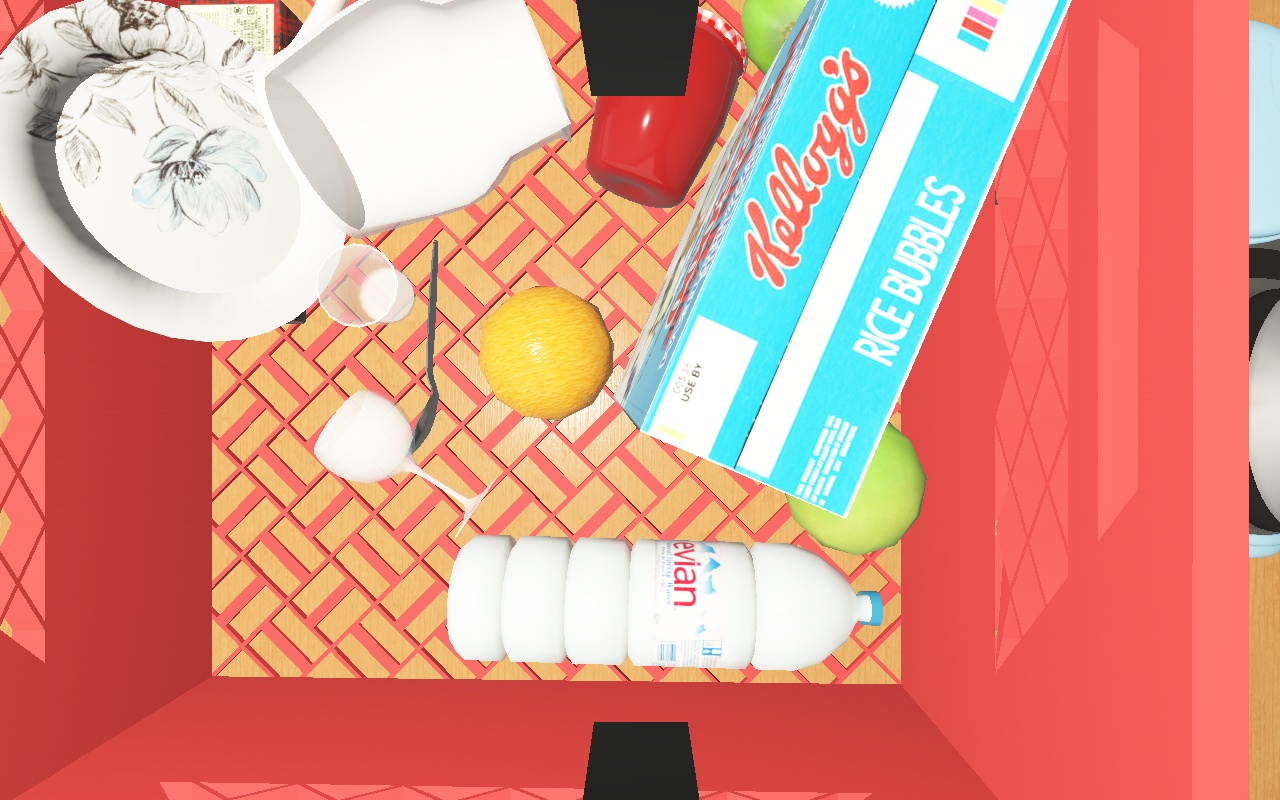
Objects in the scene:
water bottle
apple
apple
orange
orange
spoon
glass
biscuit box